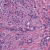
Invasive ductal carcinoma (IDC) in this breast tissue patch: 1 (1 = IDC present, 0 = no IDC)